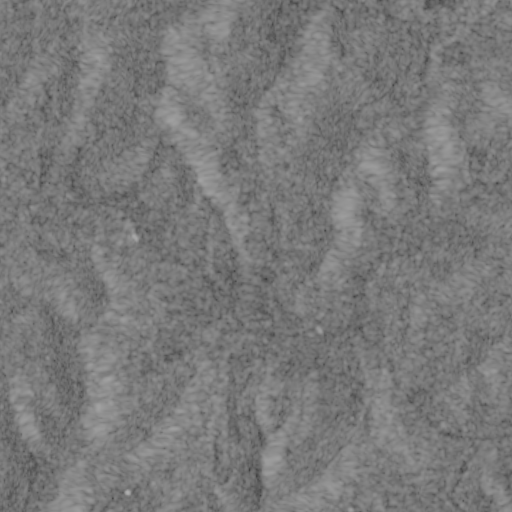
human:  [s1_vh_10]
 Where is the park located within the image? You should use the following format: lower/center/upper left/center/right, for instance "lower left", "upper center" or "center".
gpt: The park is located in the upper right of the image.
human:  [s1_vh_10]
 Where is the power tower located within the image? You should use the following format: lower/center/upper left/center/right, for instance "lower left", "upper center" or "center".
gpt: There is no power tower in the image.

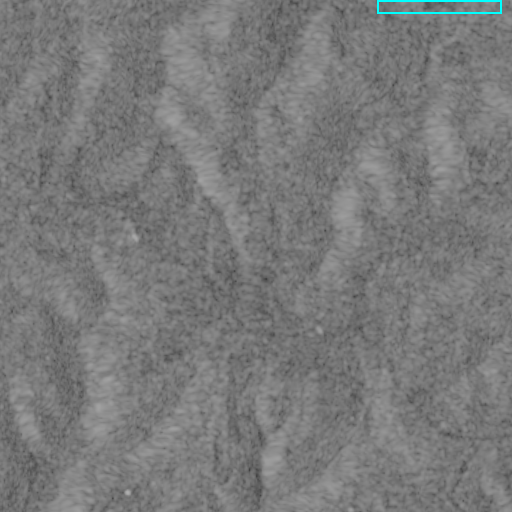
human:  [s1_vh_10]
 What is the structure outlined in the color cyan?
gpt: The structure outlined in cyan is a park.
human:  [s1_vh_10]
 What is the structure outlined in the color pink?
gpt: There is no pink outline.